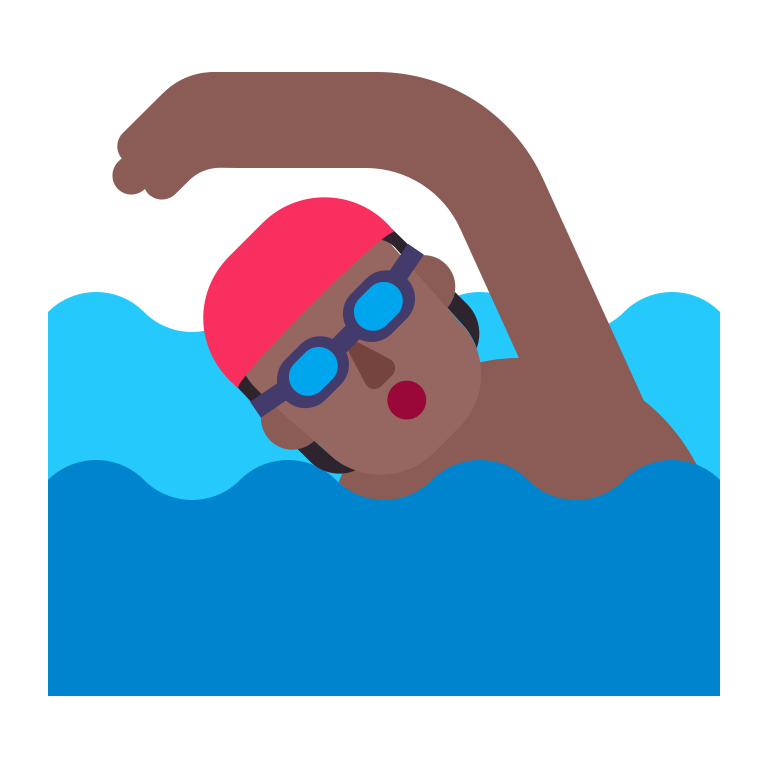
person swimming flat  dark